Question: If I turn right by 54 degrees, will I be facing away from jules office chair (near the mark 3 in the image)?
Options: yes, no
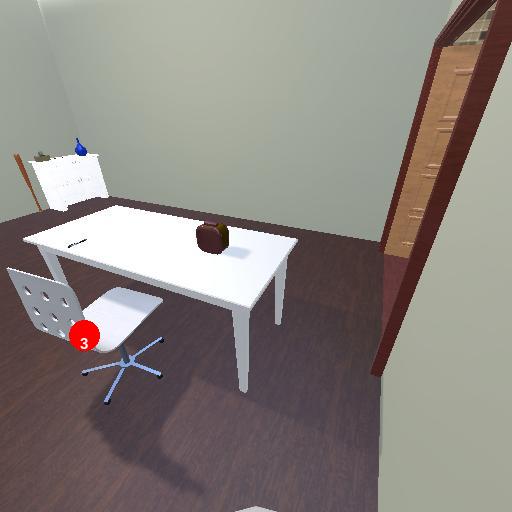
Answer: yes